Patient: sex F, age 27
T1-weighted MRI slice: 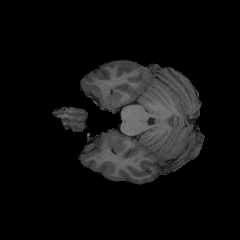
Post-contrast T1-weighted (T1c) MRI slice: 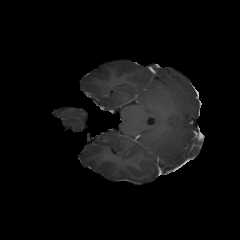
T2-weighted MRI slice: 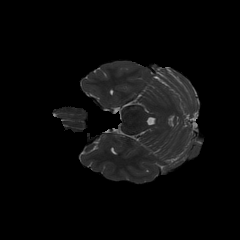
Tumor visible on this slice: no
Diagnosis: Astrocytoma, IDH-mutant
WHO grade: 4